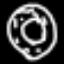
Label: donut